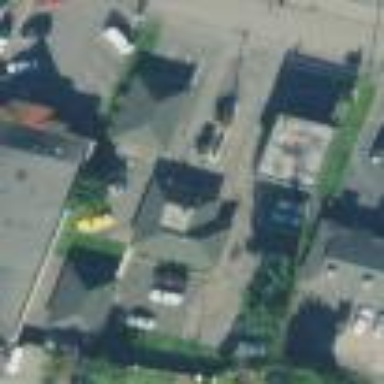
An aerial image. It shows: Motel.